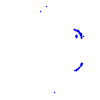
Particle: proton